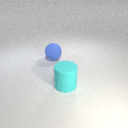
large blue rubber sphere to the left of large cyan rubber cylinder